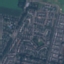
Land use / land cover: Residential